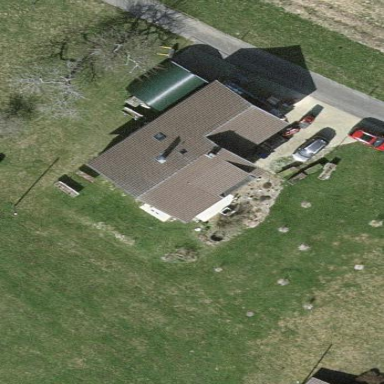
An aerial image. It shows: Simple house.